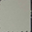
Piece: xx